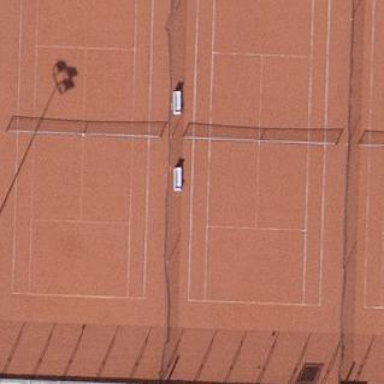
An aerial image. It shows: Sandy tennis court in leisure land pitch.